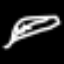
Label: leaf